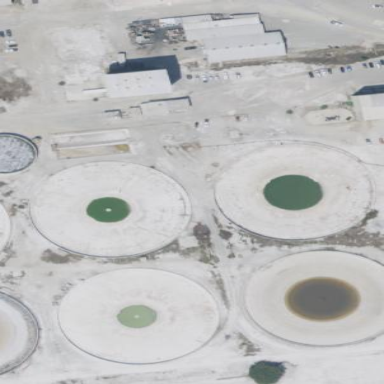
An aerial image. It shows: Image of wastewater.